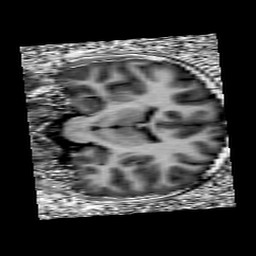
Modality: UNIT1
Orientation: coronal
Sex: female
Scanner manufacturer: siemens
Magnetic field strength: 3 T
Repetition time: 5 s
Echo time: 0.00355 s